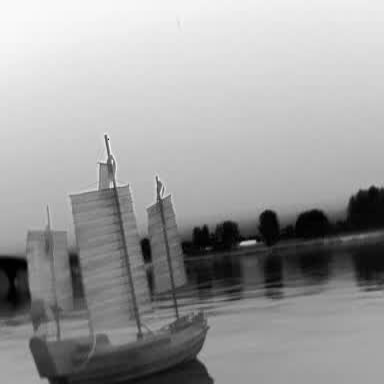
There is a sailboat in the infrared image.